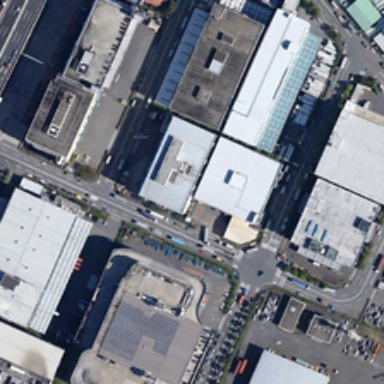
This area is a large industrial area .